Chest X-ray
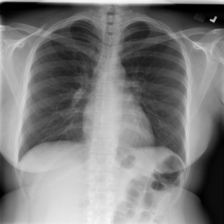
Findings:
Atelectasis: negative
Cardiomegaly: negative
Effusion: negative
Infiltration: negative
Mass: negative
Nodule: negative
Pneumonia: negative
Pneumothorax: negative
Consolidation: negative
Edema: negative
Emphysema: negative
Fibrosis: negative
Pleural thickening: negative
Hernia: negative